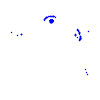
Particle: kaon